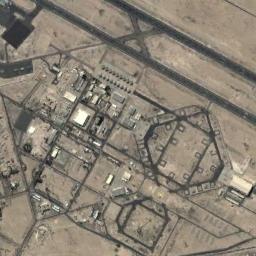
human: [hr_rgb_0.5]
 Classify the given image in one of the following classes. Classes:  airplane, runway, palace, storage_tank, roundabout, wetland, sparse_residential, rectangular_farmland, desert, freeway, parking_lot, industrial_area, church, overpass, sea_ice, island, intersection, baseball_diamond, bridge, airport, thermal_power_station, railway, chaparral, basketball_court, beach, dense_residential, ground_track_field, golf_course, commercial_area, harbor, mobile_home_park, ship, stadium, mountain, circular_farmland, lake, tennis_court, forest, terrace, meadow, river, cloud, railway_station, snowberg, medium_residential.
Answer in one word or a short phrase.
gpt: airport